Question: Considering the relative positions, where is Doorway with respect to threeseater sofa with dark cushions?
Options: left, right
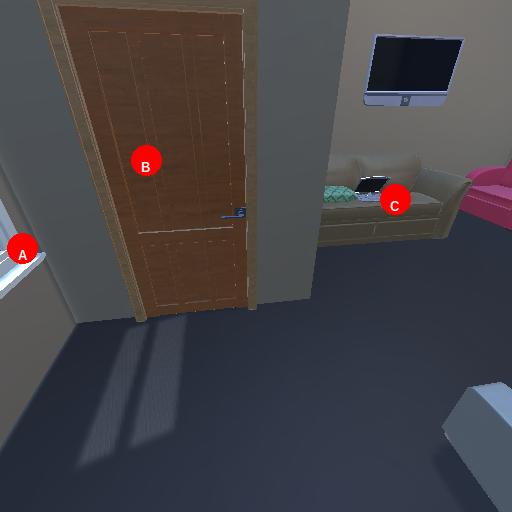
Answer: left